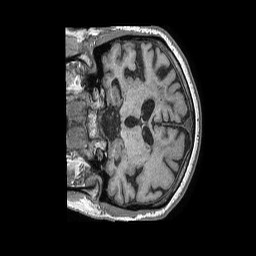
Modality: T1w
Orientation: coronal
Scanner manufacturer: philips
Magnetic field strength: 1.5 T
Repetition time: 0.007767 s
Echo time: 0.003596 s